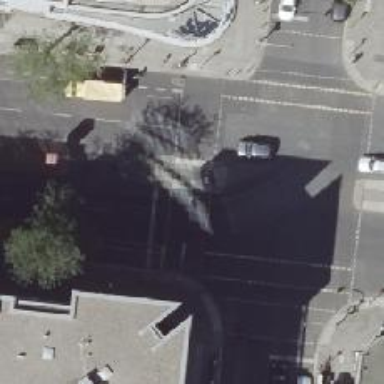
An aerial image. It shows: Traffic island located on footway.